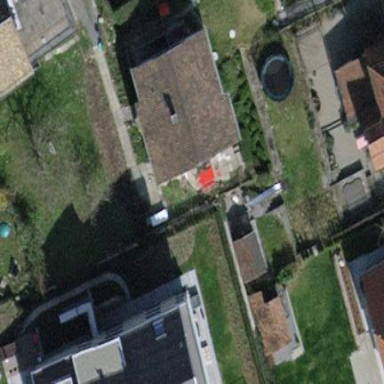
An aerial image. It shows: Detached building.